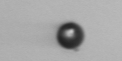
Label: bead